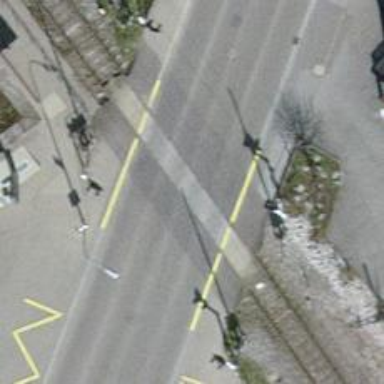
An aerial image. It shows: Level crossing with double half barrier.